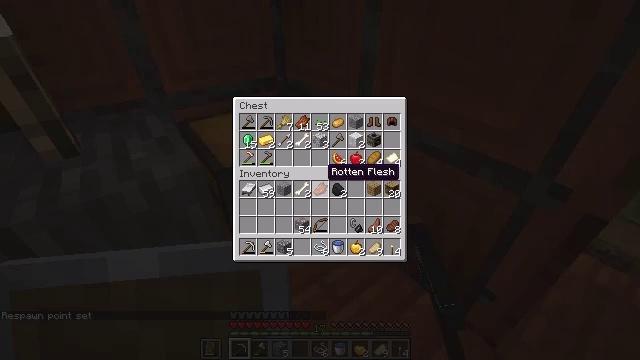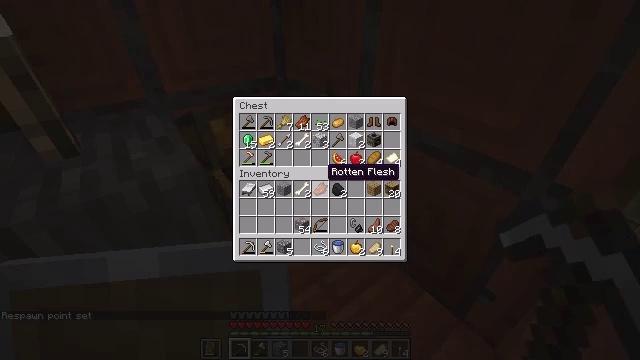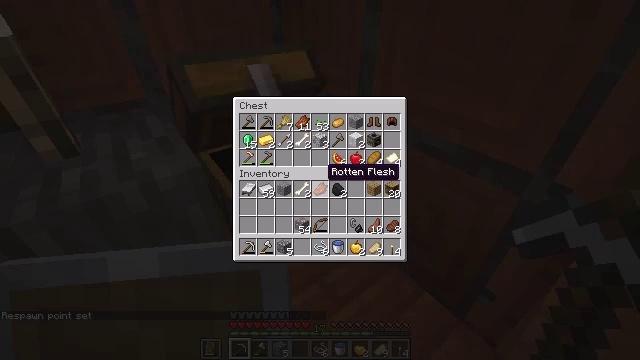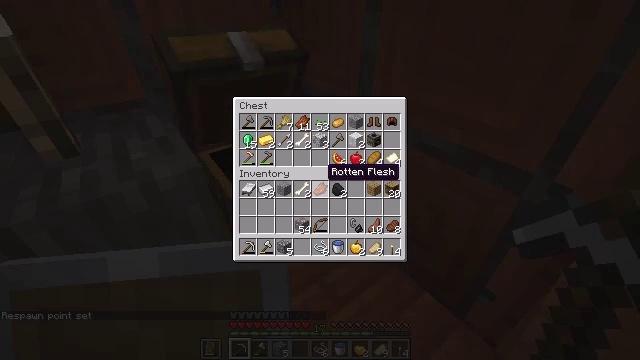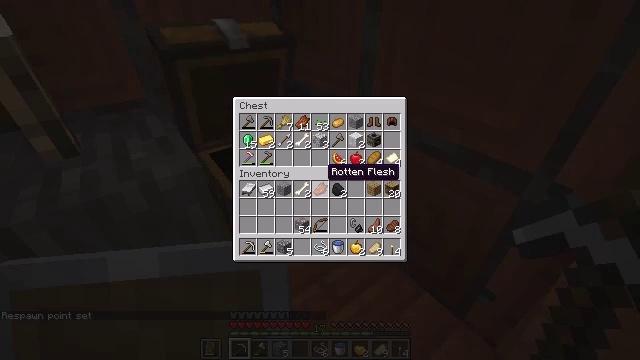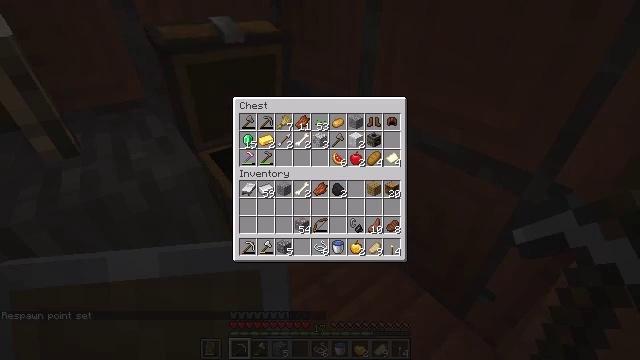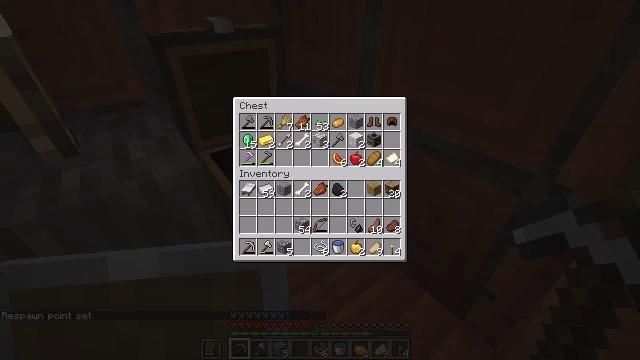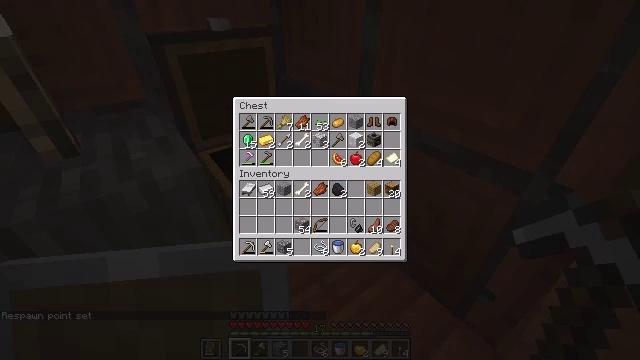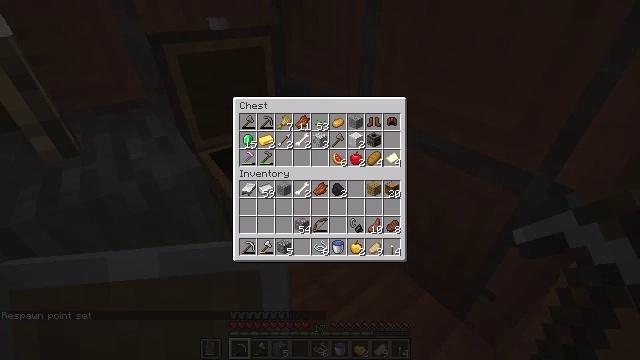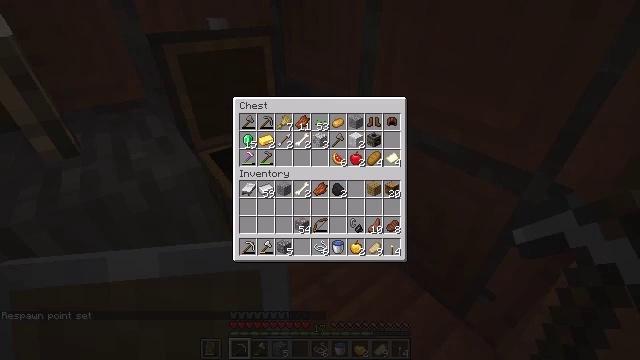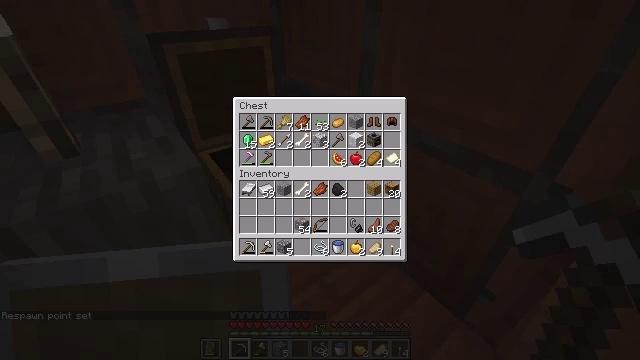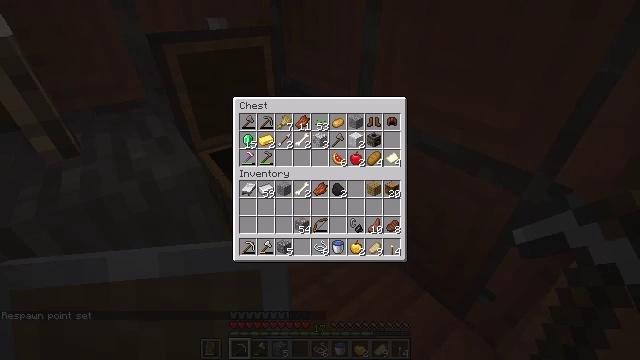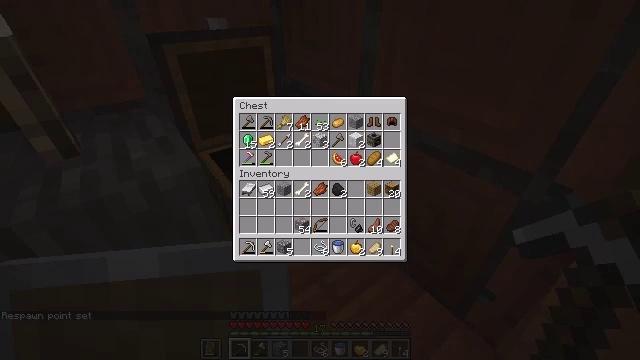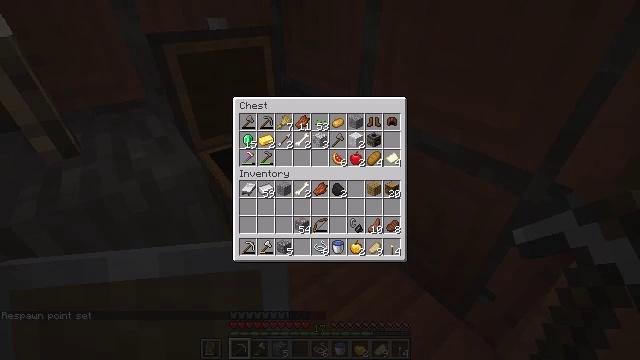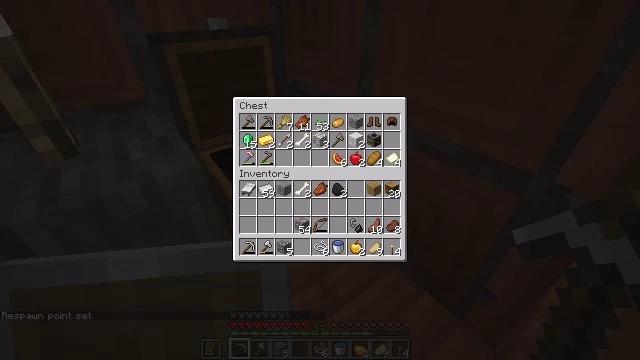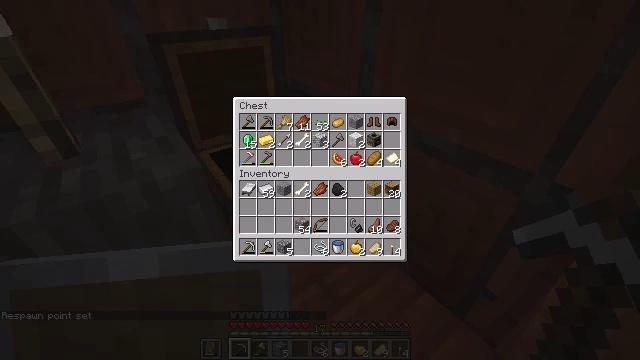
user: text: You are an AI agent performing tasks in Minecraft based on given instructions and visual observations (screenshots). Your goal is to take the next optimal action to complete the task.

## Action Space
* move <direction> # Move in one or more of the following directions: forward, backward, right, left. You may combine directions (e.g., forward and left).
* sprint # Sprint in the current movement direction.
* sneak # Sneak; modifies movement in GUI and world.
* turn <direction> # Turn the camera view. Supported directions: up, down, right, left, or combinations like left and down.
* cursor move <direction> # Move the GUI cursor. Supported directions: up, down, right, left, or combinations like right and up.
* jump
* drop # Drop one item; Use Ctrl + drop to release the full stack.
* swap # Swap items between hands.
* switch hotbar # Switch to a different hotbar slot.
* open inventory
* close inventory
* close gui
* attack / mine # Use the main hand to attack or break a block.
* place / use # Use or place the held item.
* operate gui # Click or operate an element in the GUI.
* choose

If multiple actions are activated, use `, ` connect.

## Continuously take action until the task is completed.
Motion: motion action
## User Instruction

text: Gather acacia wood from a tree.
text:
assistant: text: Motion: no_op
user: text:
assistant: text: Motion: no_op
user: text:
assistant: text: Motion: no_op
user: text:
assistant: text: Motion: no_op
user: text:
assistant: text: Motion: cursor move right
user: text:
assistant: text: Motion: cursor move right
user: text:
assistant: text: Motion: cursor move right
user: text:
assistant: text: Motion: no_op
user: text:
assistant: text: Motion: no_op
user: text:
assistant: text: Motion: no_op
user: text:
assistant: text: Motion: no_op
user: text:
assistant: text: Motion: no_op
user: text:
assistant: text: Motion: no_op
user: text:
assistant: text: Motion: cursor move left
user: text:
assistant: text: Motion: no_op
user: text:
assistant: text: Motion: cursor move left
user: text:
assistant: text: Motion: cursor move left and up
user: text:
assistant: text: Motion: cursor move left
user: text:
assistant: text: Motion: cursor move left
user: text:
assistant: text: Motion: cursor move left
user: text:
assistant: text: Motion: cursor move left and up
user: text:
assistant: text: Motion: cursor move left
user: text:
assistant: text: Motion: sneak
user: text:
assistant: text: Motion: sneak
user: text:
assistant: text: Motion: sneak
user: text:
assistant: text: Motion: sneak
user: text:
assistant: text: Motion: sneak
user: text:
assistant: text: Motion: sneak
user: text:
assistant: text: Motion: sneak
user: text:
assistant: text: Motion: sneak